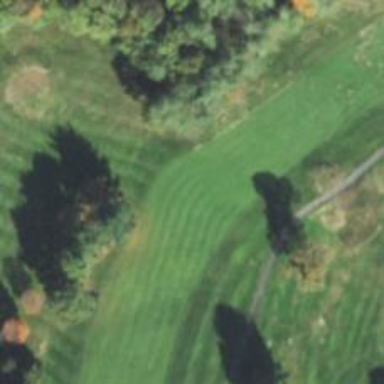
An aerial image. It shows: Golf hole.